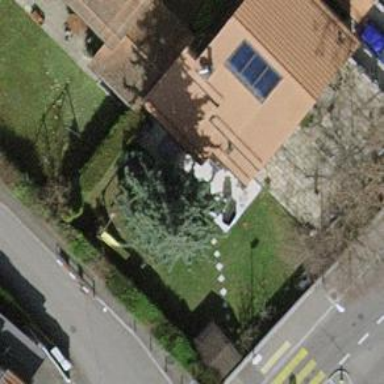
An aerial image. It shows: Garden enclosed by fence.